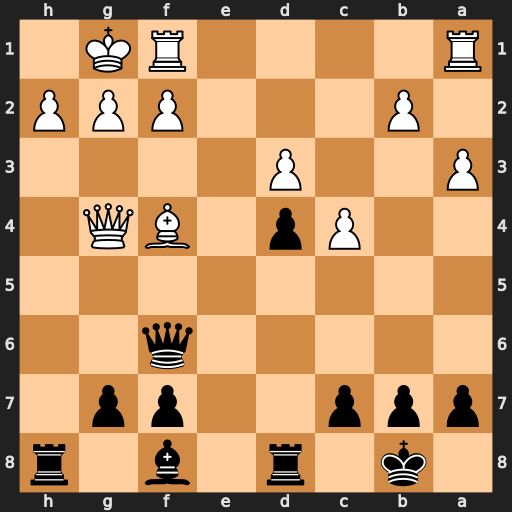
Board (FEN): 1k1r1b1r/ppp2pp1/5q2/8/2Pp1BQ1/P2P4/1P3PPP/R4RK1
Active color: b
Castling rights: -
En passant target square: -
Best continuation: Rh4 Be5 Rxg4 Bxf6 gxf6